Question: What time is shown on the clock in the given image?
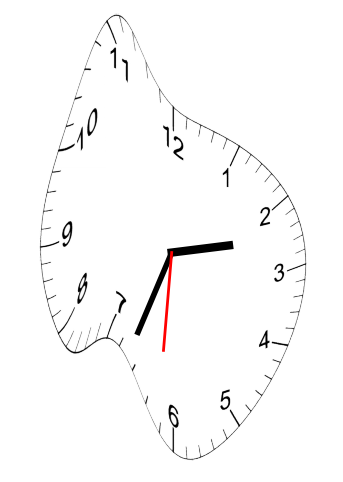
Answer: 02:33:31